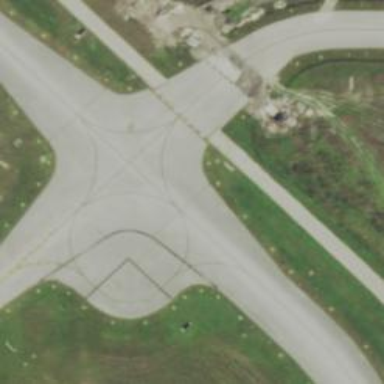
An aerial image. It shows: View of taxiway at the airport.